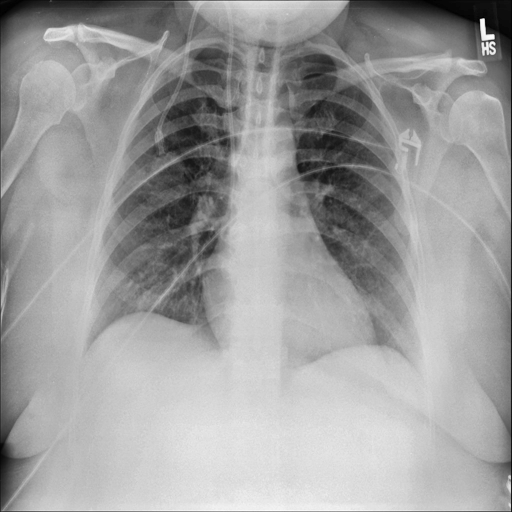
Finding: NORMAL